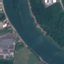
Land use / land cover: River